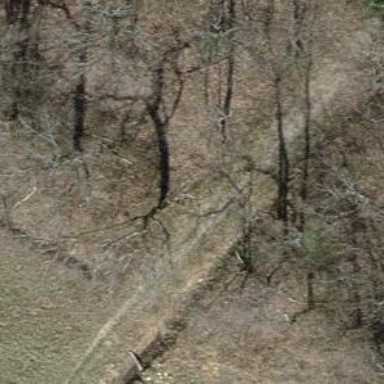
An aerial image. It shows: Path.